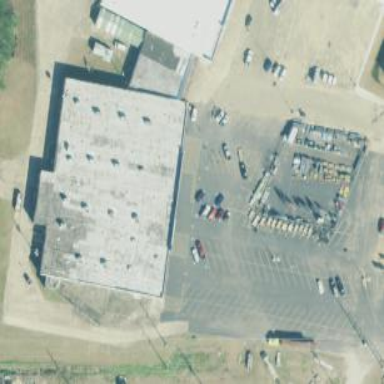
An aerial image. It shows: Retail building that serves as country store.